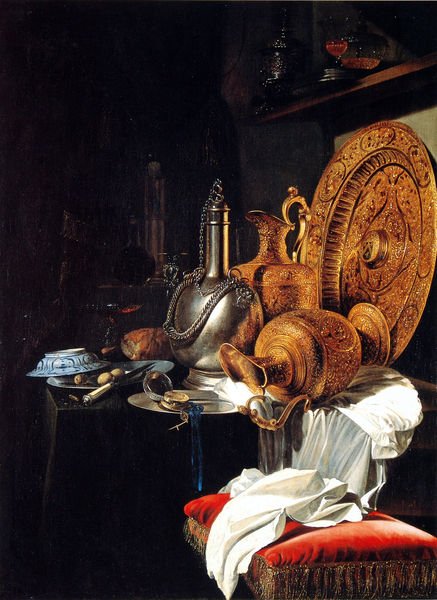
Titel: Bodegón con botella de peregrino, fuente y jarras doradas (Kopie nach Willem Kalf)
Künstler: unbekannt
Standort: Köln
Institution: Wallraf-Richartz-Museum
Schlagwörter: blau, dunkel, schatten, wasser, weiß, hell, hintergrund, holz, licht, orange, raum, schmuck, schwarz, stuhl, tisch, zimmer, obst, rot, tuch, malerei, muster, ornament, flasche, hemd, regal, wand, band, barock, falten, messer, samt, schale, schüssel, silber, stehen, tablett, teller, bild, hals, holland, niederlande, tischdecke, tischtuch, fransen, gold, interieur, kelch, stoff, tücher, decke, kontrast, genre, chaos, früchte, henkel, kanne, keramik, krug, schalen, stilleben, stillleben, ton, vase, seitlich, liegen, düster, kette, leer, hocker, rand, schemel, kissen, essen, wein, polster, detail, glanz, draperie, kerze, uhr, brot, metall, vasen, bauch, bronze, laken, platte, stofflichkeit, vanitas, schild, memento mori, messing, zinn, dose, porzellan, brett, drapiert, geschirr, kupfer, niederländisch, pracht, gefässe, mahlzeit, brokat, karaffe, anrichte, gedeck, küche, weß, krüge, besteck, mobiliar, platten, medaille, pokal, prunkstillleben, schüsseln, einrichtung, prunk, kunsthandwerk, punziert, lehnend, kannen, vertiefung, umgefallen, ablage, nüsse, quasten, textilien, unordnung, umgedreht, bord, franzen, teler, regel, karaffen, münzen, nuß, vanitassymbol, preziosen, board, einrichtungsgegenstände, gebraucht, verbraucht, werteverfall, überlauf, goldener teller, samthocker, trompleouil, texilien